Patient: sex M, age 31
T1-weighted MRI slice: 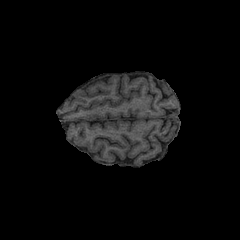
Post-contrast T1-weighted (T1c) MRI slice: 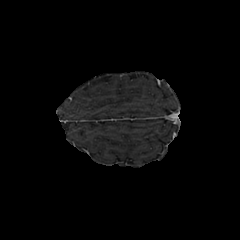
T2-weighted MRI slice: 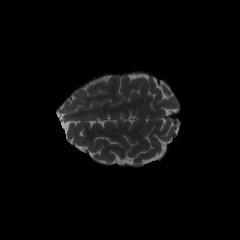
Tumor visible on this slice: yes
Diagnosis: Astrocytoma, IDH-mutant
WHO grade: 2